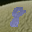
Label: 8